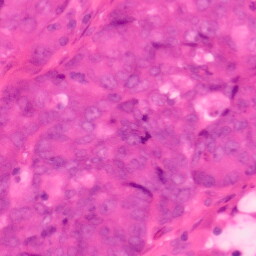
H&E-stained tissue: Colon